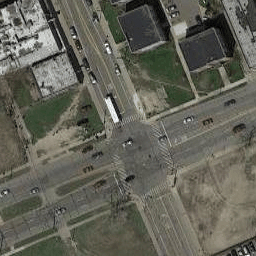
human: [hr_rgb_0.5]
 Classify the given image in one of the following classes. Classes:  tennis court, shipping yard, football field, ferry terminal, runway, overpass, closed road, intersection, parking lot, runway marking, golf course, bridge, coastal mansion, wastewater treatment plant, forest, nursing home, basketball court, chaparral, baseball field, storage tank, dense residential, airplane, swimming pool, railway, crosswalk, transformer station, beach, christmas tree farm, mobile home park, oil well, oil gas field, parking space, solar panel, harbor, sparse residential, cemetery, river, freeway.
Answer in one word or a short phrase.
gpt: intersection